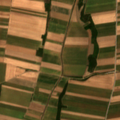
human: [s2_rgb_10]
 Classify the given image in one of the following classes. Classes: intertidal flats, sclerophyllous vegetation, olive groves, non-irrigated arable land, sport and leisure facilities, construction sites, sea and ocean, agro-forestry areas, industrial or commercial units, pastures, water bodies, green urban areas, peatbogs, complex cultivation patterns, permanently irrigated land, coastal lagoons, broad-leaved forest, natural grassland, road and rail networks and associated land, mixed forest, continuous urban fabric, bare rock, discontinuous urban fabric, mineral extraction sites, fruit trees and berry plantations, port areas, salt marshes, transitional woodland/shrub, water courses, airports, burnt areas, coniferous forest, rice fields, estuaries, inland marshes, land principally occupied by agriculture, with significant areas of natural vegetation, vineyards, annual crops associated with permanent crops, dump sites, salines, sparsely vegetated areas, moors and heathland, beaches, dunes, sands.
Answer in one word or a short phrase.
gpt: non-irrigated arable land